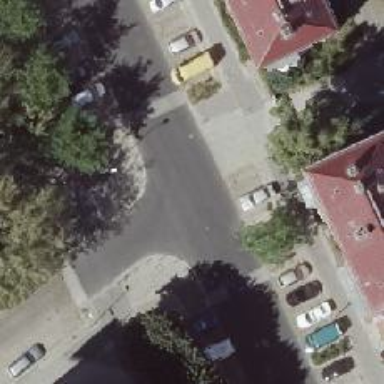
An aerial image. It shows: Residential road with asphalt surface. There are sidewalks on both sides of the road.